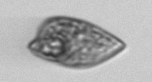
Label: Prorocentrum_dentatum